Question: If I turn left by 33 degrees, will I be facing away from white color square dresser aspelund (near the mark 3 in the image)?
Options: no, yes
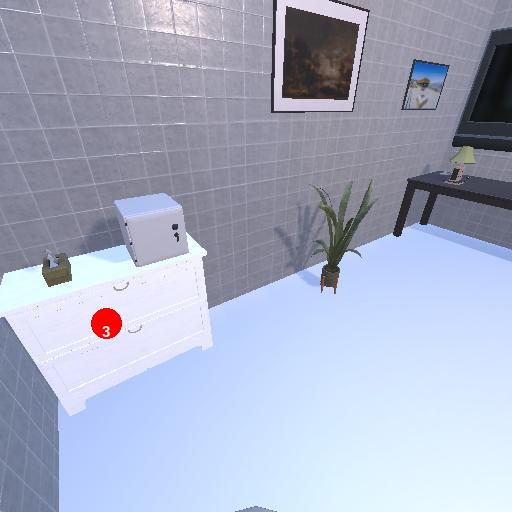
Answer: no